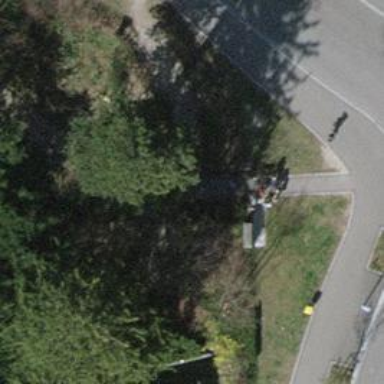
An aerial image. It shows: Guidepost providing information.